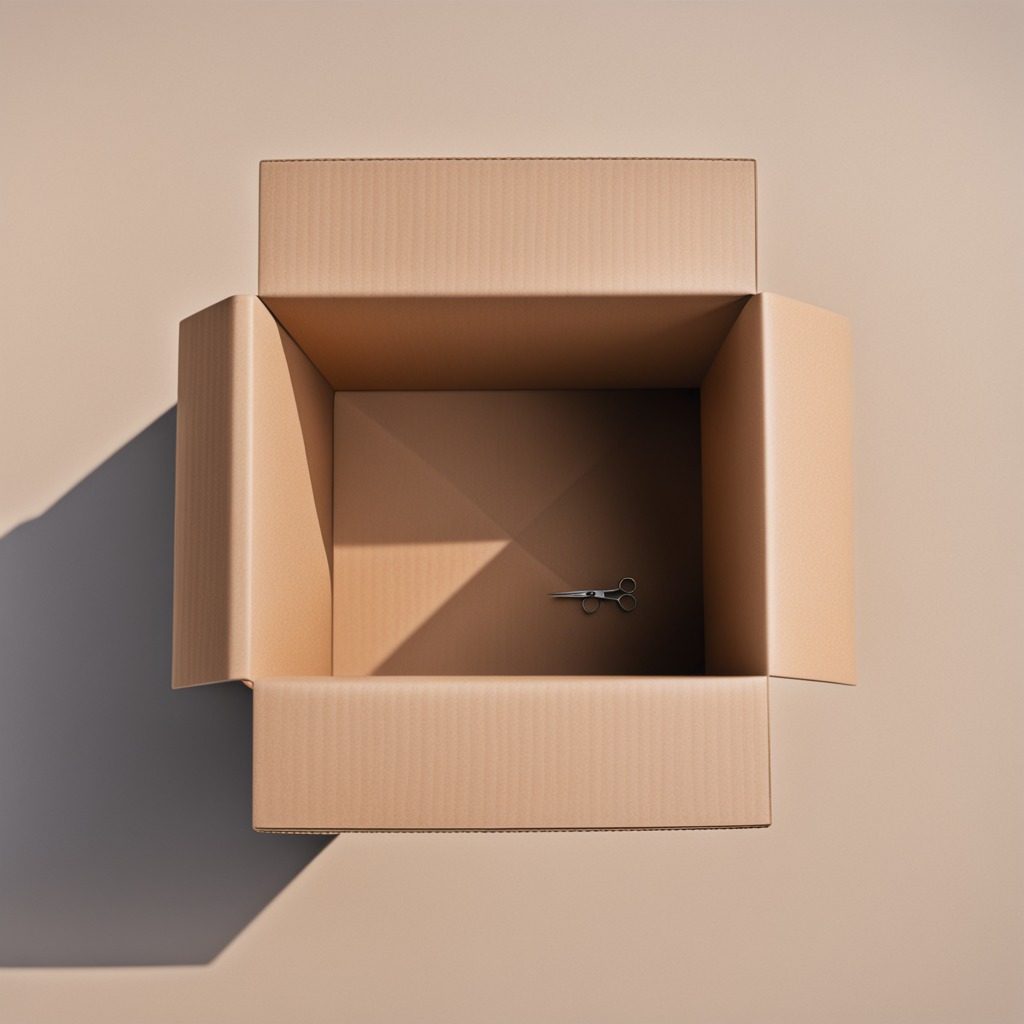
A scissor lies on the cardboard box surface.